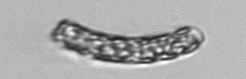
Label: Guinardia_striata